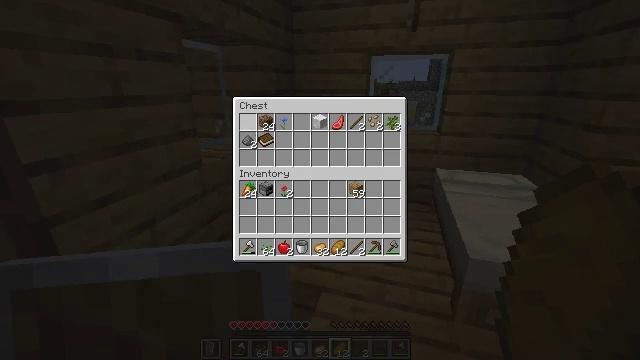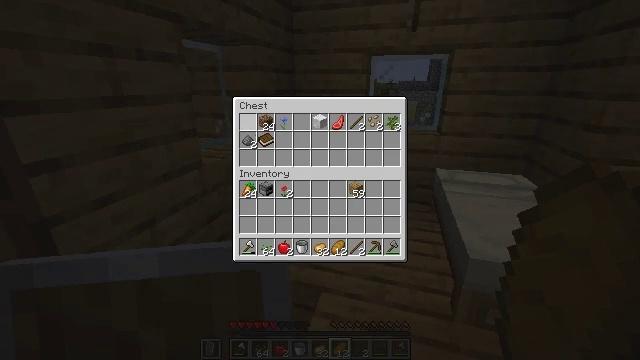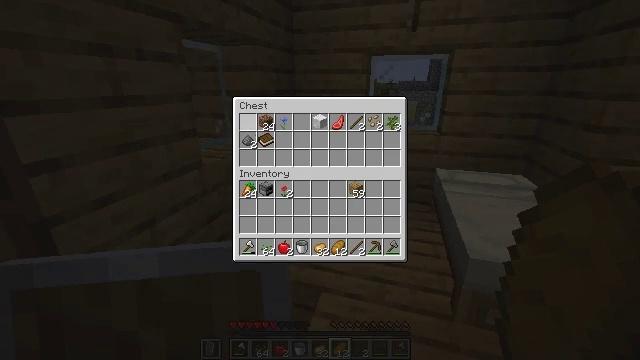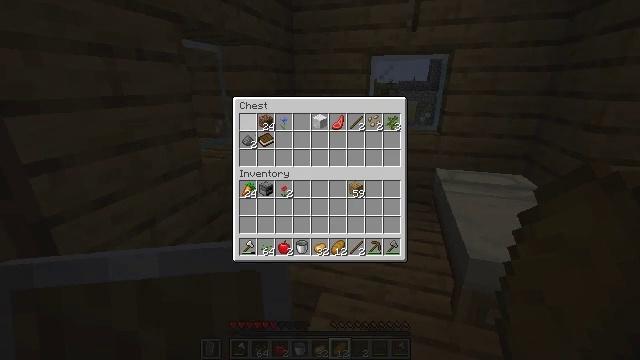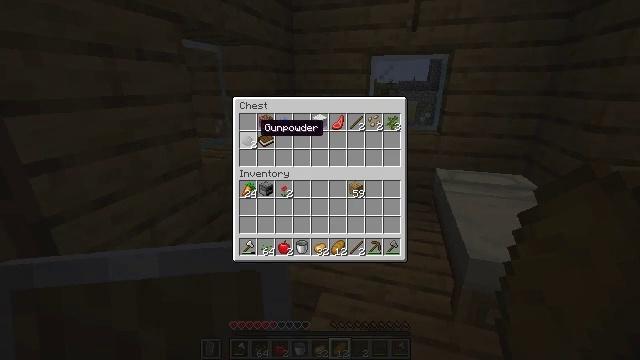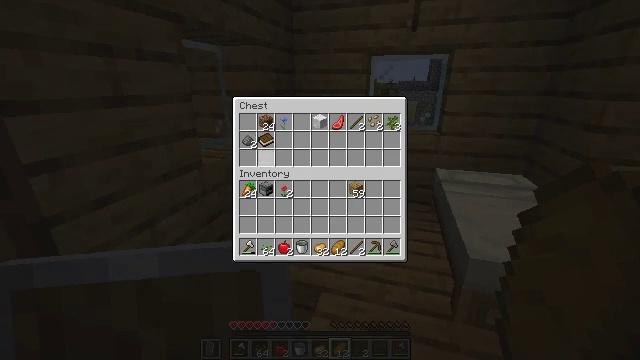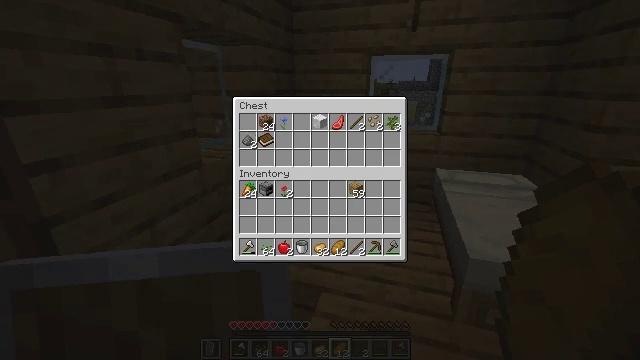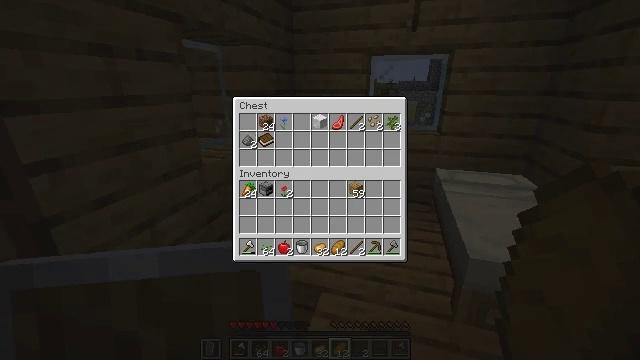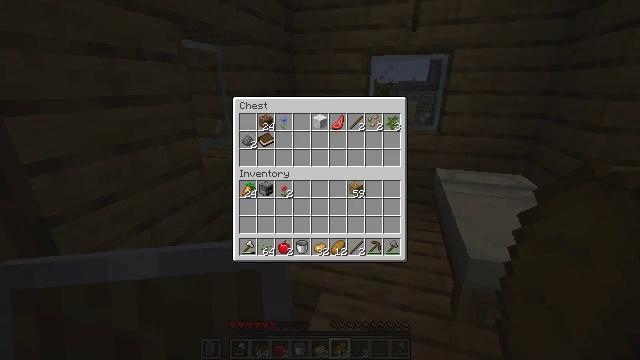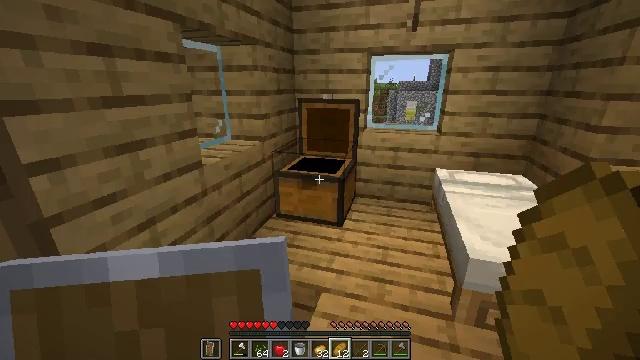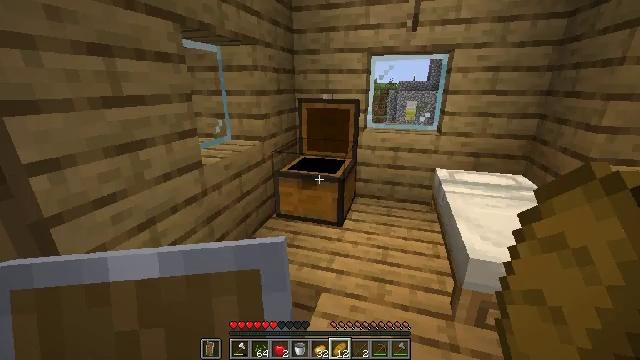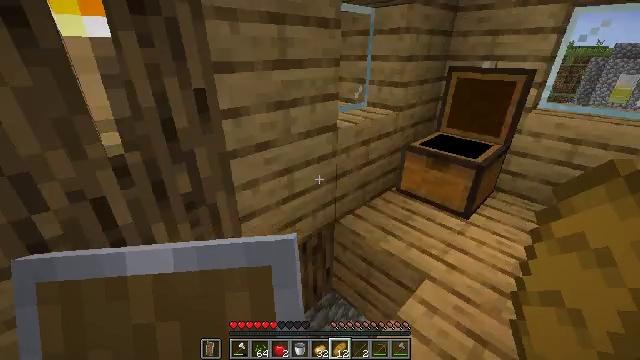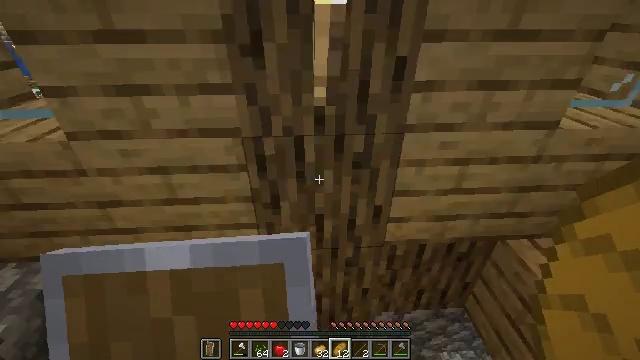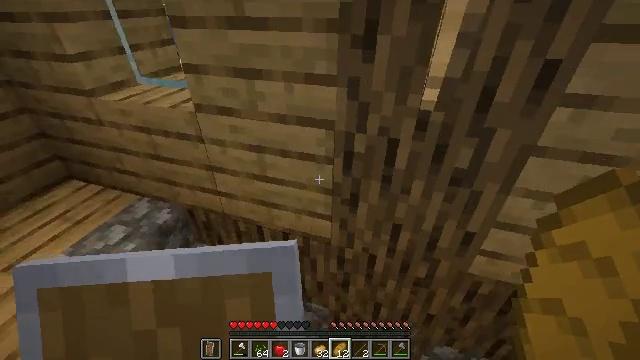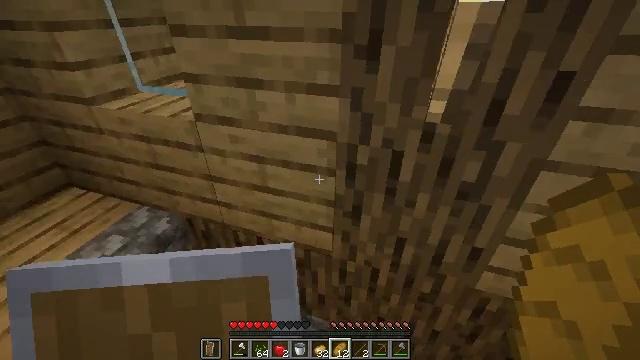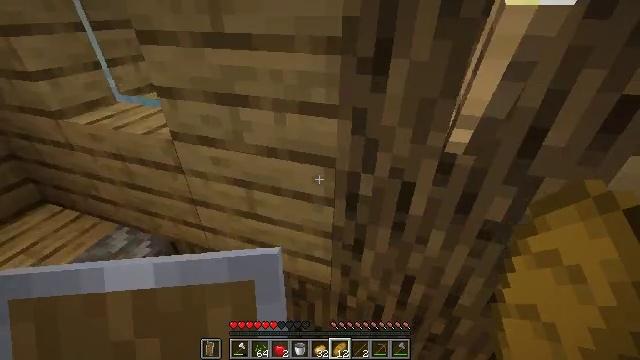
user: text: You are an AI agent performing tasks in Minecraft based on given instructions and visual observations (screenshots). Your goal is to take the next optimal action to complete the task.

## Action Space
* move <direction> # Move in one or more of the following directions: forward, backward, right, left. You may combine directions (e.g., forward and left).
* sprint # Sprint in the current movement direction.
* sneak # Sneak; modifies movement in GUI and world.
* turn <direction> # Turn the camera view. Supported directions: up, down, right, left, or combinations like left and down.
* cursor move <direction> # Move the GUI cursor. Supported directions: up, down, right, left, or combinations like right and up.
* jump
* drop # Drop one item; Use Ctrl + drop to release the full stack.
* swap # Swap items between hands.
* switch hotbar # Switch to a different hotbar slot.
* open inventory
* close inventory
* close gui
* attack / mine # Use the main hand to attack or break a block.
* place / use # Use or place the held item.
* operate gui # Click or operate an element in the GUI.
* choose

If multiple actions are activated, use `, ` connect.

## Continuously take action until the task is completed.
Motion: motion action
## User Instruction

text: Mine cobblestone underground.
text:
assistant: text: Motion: sneak, operate gui
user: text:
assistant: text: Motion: sneak
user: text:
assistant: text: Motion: sneak
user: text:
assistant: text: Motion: sneak, cursor move down
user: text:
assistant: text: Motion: sneak, cursor move right and down
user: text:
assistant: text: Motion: sneak, cursor move right and down
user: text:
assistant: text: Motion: no_op
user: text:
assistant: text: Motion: no_op
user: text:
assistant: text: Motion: no_op
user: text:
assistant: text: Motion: close gui
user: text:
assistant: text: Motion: turn left and down, open inventory
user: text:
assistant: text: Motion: turn left and down
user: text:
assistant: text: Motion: move forward, turn left and down
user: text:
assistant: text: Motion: move forward, turn up
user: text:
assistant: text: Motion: move forward
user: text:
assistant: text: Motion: move forward
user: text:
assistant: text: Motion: move forward, turn right
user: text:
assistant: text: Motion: turn right
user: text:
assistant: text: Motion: turn right and down
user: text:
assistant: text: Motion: turn right and down
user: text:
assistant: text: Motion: turn right and down
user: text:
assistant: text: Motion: turn right and down
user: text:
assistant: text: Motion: move forward, turn right and down
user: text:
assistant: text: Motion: move forward, turn right and down
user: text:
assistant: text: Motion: move forward, turn right and down
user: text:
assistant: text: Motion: move forward, turn right
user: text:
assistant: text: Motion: move forward
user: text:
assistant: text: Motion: move forward
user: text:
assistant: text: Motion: move forward, sprint
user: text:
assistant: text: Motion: move forward, sprint, turn up